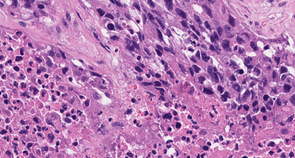
Tumor epithelial tissue: yes
Tumor-associated stroma tissue: yes
Normal tissue: no